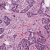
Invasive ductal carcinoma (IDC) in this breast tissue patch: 1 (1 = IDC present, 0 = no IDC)